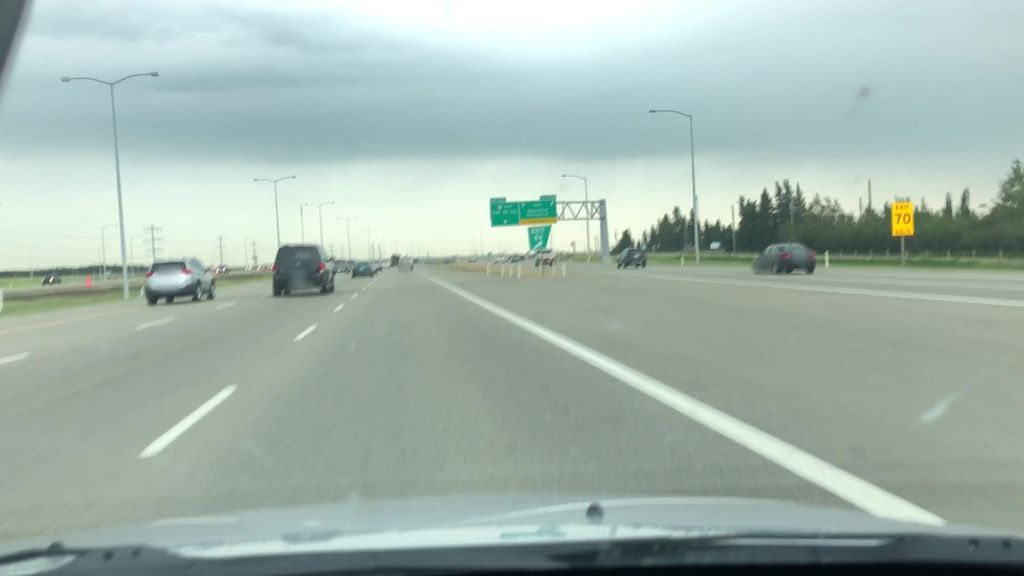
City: edmonton